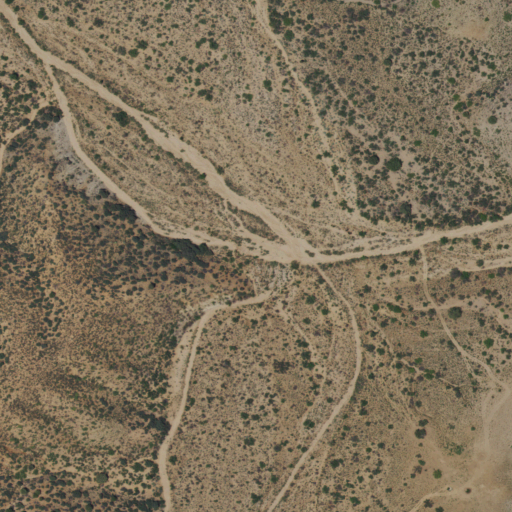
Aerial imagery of valley in New Mexico named Bullard Peak Canyon containing shrub and grassland